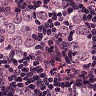
Metastatic tissue present: yes